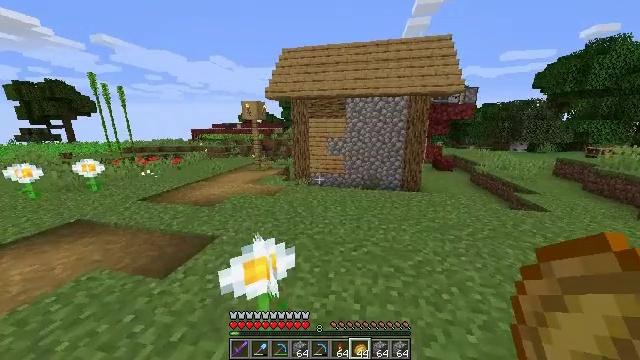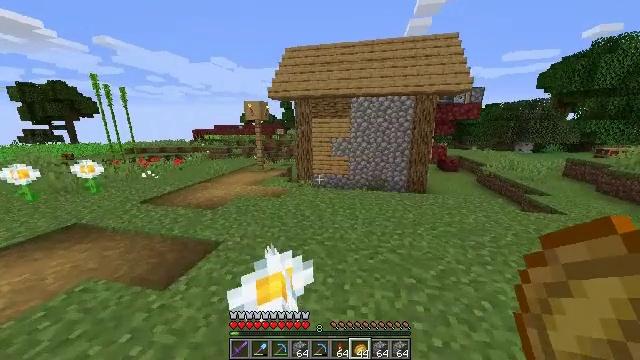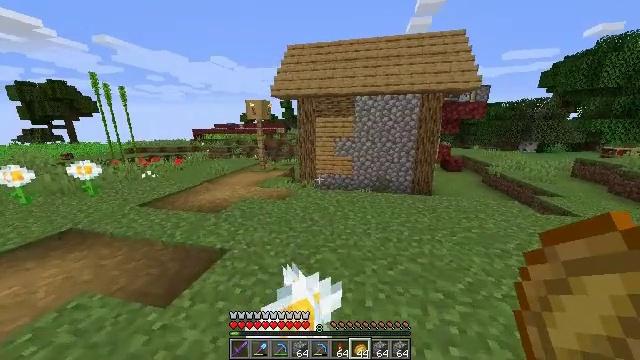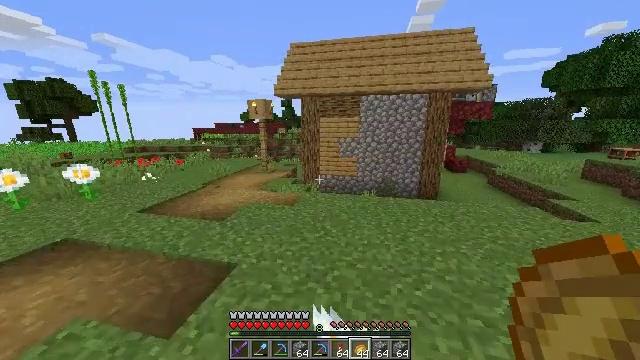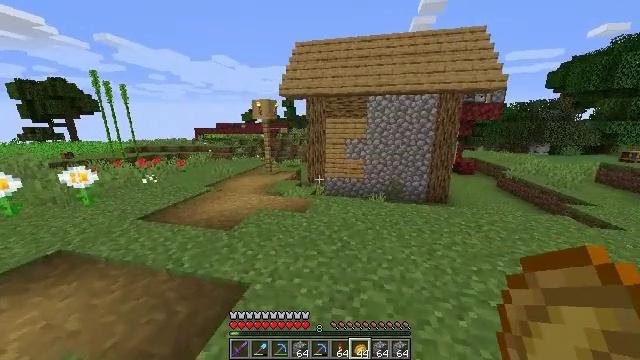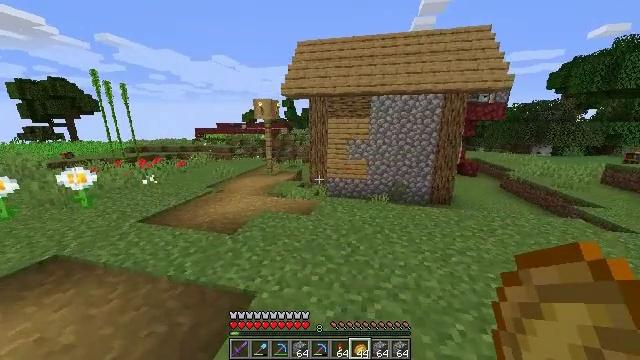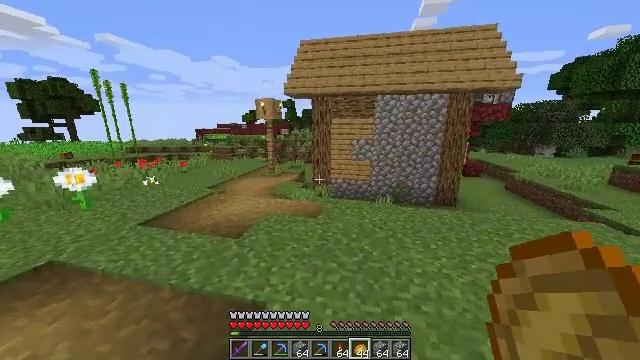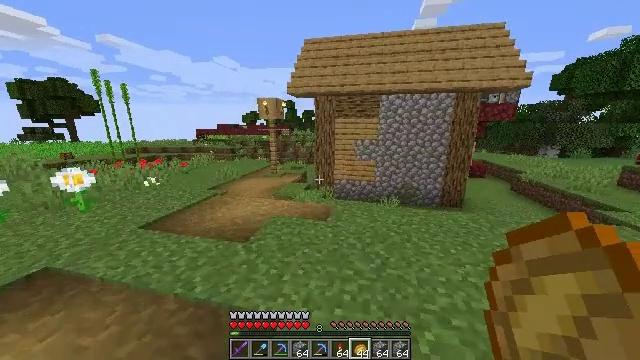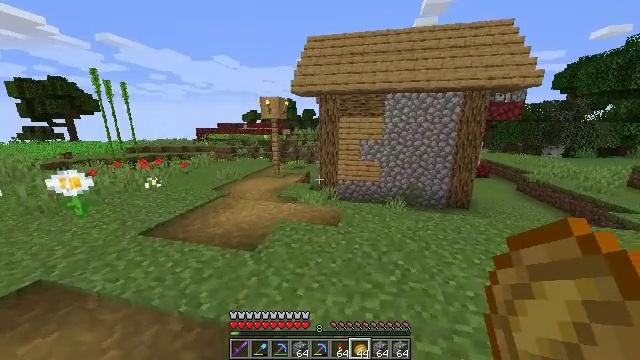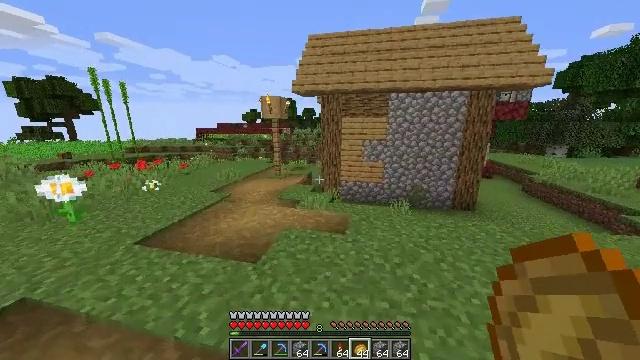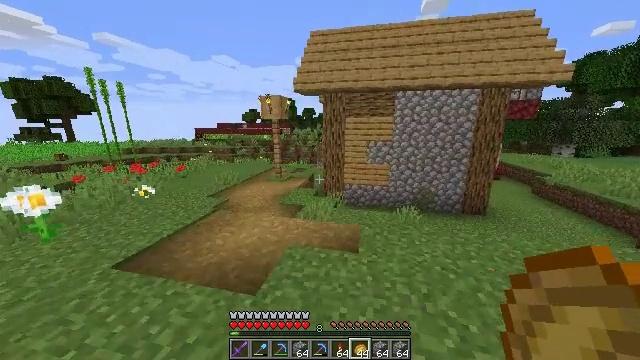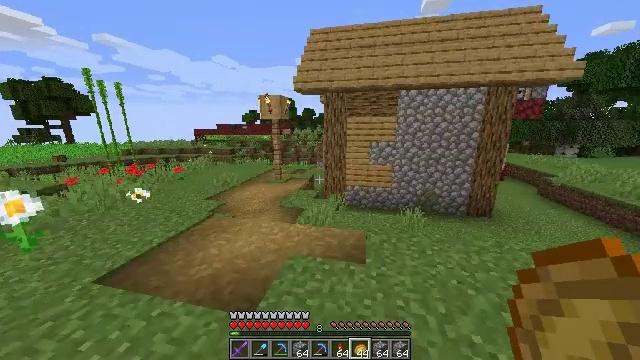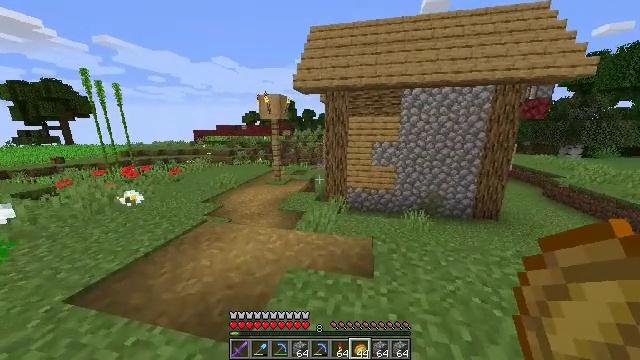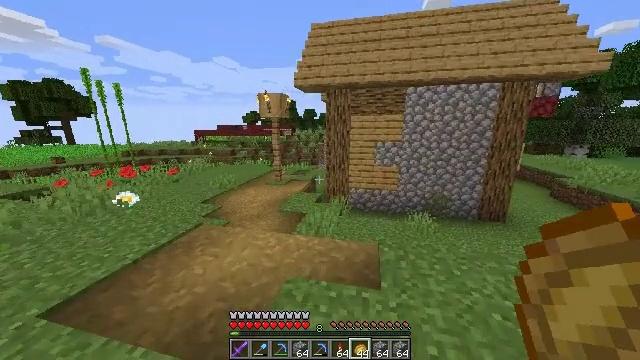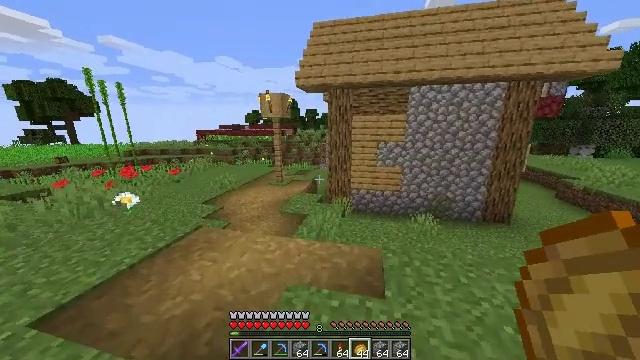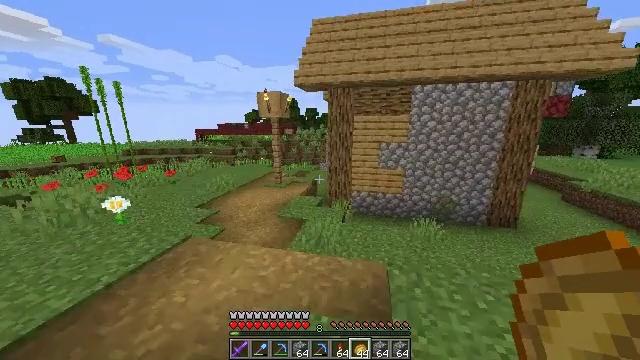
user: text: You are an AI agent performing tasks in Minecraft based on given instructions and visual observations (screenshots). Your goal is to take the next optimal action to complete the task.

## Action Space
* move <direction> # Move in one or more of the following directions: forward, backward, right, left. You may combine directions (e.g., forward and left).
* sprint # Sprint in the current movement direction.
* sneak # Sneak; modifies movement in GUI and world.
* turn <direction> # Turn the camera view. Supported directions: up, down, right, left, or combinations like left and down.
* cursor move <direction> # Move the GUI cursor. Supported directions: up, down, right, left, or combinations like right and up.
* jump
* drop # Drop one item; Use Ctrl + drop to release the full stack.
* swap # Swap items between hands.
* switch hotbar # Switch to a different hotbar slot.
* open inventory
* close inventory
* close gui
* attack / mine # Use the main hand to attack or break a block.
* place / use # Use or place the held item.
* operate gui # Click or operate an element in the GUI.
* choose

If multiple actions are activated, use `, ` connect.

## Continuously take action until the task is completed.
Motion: motion action
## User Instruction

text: Attack the ender chest to collect it.
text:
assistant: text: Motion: move forward and move left
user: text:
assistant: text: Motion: move forward and move left
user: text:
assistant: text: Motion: move forward and move left
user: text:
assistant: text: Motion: move forward and move left
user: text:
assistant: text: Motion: move forward and move left
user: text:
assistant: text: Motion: move forward and move left
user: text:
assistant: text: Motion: move forward and move left
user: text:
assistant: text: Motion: move forward
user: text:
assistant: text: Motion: move forward
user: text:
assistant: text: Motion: move forward
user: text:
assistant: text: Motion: move forward
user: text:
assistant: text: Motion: move forward
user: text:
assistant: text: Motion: move forward
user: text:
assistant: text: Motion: move forward
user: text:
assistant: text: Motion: move forward
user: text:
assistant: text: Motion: move forward
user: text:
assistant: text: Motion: move forward, jump
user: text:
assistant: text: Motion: move forward, jump
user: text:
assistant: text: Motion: move forward, jump
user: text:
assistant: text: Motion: move forward, jump
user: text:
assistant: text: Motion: move forward
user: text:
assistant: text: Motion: move forward
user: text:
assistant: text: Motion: move forward
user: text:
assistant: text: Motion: move forward
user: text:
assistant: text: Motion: move forward
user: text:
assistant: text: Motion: move forward
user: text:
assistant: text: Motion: move forward
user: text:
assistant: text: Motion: move forward
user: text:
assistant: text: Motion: move forward and move left
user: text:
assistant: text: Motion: move forward and move left